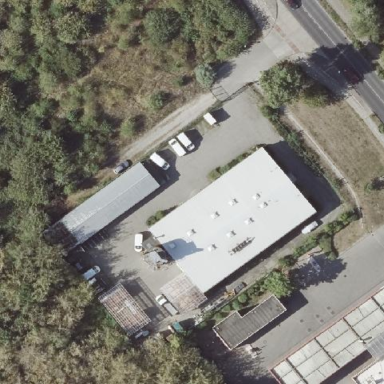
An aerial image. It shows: Industrial building.